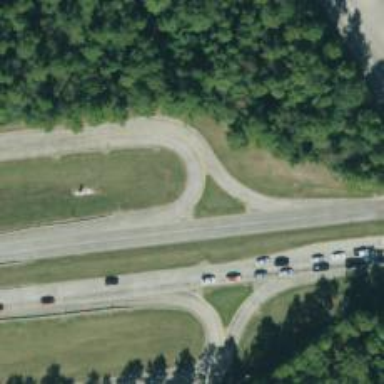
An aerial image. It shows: Secondary link road.